Question: JqGrid edit function is working fine in my grid but delete function always passes record id as 0.
'''
@model Shop.Models.ShopModels.lstMainCategory
<table id="list" class="scroll" cellpadding="0" cellspacing="0"></table>
<div id="pager" class="scroll" style="text-align:center;"></div>
<script type="text/javascript">
var myGrid = $('#list');
$(document).ready(function () {
$.jgrid.nav.addtext = "Add";
$.jgrid.nav.edittext = "Edit";
$.jgrid.nav.deltext = "Delete";
$.jgrid.edit.addCaption = "Add Main Category";
$.jgrid.edit.closeAfterAdd = true;
$.jgrid.edit.closeAfterEdit = true;
$.jgrid.edit.editCaption = "Edit Main Category";
$.jgrid.del.caption = "Delete Main Category";
$.jgrid.del.msg = "Delete selected Main Category?";
$.extend($.jgrid.edit, {
beforeSubmit: function () {
$(this).jqGrid("setGridParam", { datatype: "json" });
return [true, "", ""];
}
});
$("#list").jqGrid({
url: '/MainCategory/DynamicGridData/',
datatype: 'json',
mtype: 'GET',
colNames: ['Edit', 'Main Category'],
colModel: [
{ name: 'MaincategoryID', index: 'MaincategoryID', width: 40, align: 'left', /* key: true,*/editable: true, editrules: { edithidden: false }, hidedlg: true, hidden: true },
{ name: 'MainCategoryName', index: 'MainCategoryName', search: true, width: 700, align: 'left', editable: true, edittype: 'text', editrules: { required: true }, formoptions: { elmsuffix: ' *'} }],
pager: jQuery('#pager'),
editurl: '@Url.Action("Update", "MainCategory")',
rowNum: 10,
width: '100%',
height: '100%',
rowList: [5, 10, 20, 50],
viewrecords: true,
loadonce: true,
ignoreCase: true,
caption: 'Main Categories'
}).navGrid('#pager', { edit: true, add: true, del: true, search: true, searchtext: "Search" });
$("#list").jqGrid('filterToolbar', { stringResult: true, searchOnEnter: false, defaultSearch: 'cn' });
$("#list").setGridParam({ data: results.rows, localReader: reader }).trigger('reloadGrid');
</script>
'''
'''
public ActionResult Update(lstMainCategory viewModel, FormCollection formCollection)
{
var operation = formCollection["oper"];
lstMainCategory mcat = new lstMainCategory();
rep = new MaincategoryRepository();
if (operation.Equals("add"))
{
mcat.MainCategoryName = viewModel.MainCategoryName;
rep.Create(mcat);
rep.Save();
}
else if (operation.Equals("edit"))
{
mcat.MaincategoryID = viewModel.MaincategoryID;
mcat.MainCategoryName = viewModel.MainCategoryName;
rep.Edit(mcat);
rep.Save();
}
else if (operation.Equals("del"))
{
rep.Delete(viewModel.MaincategoryID);//here MaincategoryID is always 0 so it's not working
rep.Save();
}
return Content("true");
}
'''
'''
MainCategoryID MainCategory
16 aaa
17 bbb
'''

'''
public object DynamicGridData(string sidx, string sord, int page, int rows, bool _search, string searchField, string searchOper, string searchString)
{
dc = new ShopDataContext(DBConnection.Connection);
int pageIndex = Convert.ToInt32(page) - 1;
int pageSize = rows;
int totalRecords = dc.tblMainCategories.Count();
int totalPages = (int)Math.Ceiling((float)totalRecords / (float)pageSize);
List<MainCategory> lst = (from tbm in dc.tblMainCategories
select new MainCategory
{
MaincategoryID=tbm.MainCategoryID,
MainCategoryName=tbm.MainCategory,
DeleteID=tbm.MainCategoryID
}).ToList<MainCategory>().OrderBy(x=>x.MainCategoryName).ToList();
List<MainCategory> Flst;
if (_search && searchField == "MainCategory")
{
Flst = lst.Where(r => r.MainCategoryName.Contains(searchString)).OrderBy(x => x.MainCategoryName).ToList().ToList();
}
else
Flst = lst;
var GridData = new
{
total = totalPages,
page = page,
records = totalRecords,
rows = (
from mcat in Flst
select new
{
i = mcat.MaincategoryID,
cell = new string[] { mcat.MaincategoryID.ToString(), mcat.MainCategoryName.ToString(),mcat.DeleteID.ToString() }
}).ToArray()
};
return GridData;
}
'''
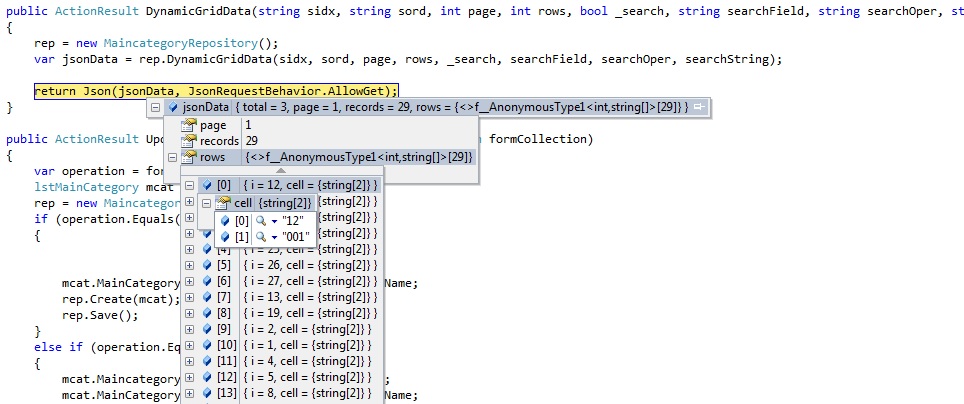
Answer: First of all you should fix the format of server response which you use. It has 'i''id'. The line
'''
i = mcat.MaincategoryID,
'''
have to be fixed to
'''
id = mcat.MaincategoryID,
'''
You can replace the code
'''
rows = (
from mcat in Flst
select new
{
i = mcat.MaincategoryID,
cell = new string[] { mcat.MaincategoryID.ToString(), mcat.MainCategoryName.ToString(),mcat.DeleteID.ToString() }
}).ToArray()
'''
to
'''
rows = (
from mcat in Flst
select new[] {
mcat.MaincategoryID.ToString(),
mcat.MainCategoryName,
mcat.DeleteID.ToString()
}).ToArray()
'''
to have no duplicated of the same information (sending 'mcat.MaincategoryID' twice) and removing '"id:"' and '"cell:"' strings from every item which you send. To read such more compact data on the client side you should add 'jsonReader: { cell: "" }' option to jqGrid. The option is optional if you use last version of jqGrid.
If you want that contain of 'MaincategoryID' column will be send you should use 'editrules: { edithidden: true }' option in the 'MaincategoryID' column (see <URL>. Alternatively you can add 'prmNames: {id: "MaincategoryID"}'. In the case jqGrid will send rowid as "MaincategoryID" instead of default value '"id"'.
If you don't need to display 'MaincategoryID' column then you can 'colModel'. In the case you could change the order of data returned from the server to
'''
rows = (
from mcat in Flst
select new[] {
mcat.MainCategoryName,
mcat.MaincategoryID.ToString(),
mcat.DeleteID.ToString()
}).ToArray()
'''
The changed in jqGrid will be
'''
colNames: ['Edit', 'Main Category'],
colModel: [
{ name: 'MainCategoryName', width: 700, editable: true,
editrules: { required: true }, formoptions: { elmsuffix: ' *'} }
],
pager: "#pager",
gridview: true,
jsonReader: {cell: "", id: 1},
prmNames: {id: "MaincategoryID"}
'''
jqGrid assign 'id' attribute to every row (every '<tr>'). Using 'sonReader: {id: 1}' one inform jqGrid to get the rowid from the second item of the row data ('mcat.MaincategoryID.ToString()'). Other changes 'pager: "#pager"' and 'gridview: true' are the same what I wrote you before in <URL>